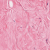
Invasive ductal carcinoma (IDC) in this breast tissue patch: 0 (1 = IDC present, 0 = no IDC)